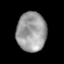
Tissue: lung
Cell type: Fibroblasts
Senescence score: 0.6008
Nuclear area (px): 1143
Mean DAPI intensity: 155.296